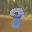
Label: 8